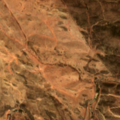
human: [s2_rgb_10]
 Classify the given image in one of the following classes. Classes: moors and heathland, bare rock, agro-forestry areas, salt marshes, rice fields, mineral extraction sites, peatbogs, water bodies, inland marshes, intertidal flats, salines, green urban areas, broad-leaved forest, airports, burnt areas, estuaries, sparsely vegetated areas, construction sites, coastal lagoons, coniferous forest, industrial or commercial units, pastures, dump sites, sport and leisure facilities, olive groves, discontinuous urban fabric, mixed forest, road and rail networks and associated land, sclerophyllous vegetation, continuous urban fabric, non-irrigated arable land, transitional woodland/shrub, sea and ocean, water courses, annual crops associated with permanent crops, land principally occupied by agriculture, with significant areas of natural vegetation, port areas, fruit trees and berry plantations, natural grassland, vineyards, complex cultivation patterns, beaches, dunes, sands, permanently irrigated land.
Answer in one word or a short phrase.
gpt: non-irrigated arable land, land principally occupied by agriculture, with significant areas of natural vegetation, sclerophyllous vegetation, transitional woodland/shrub